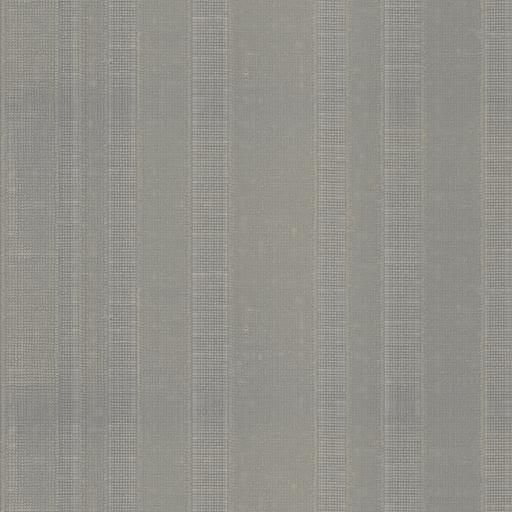
Tags: carpet fabric floor grey mat rug